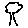
Label: tree